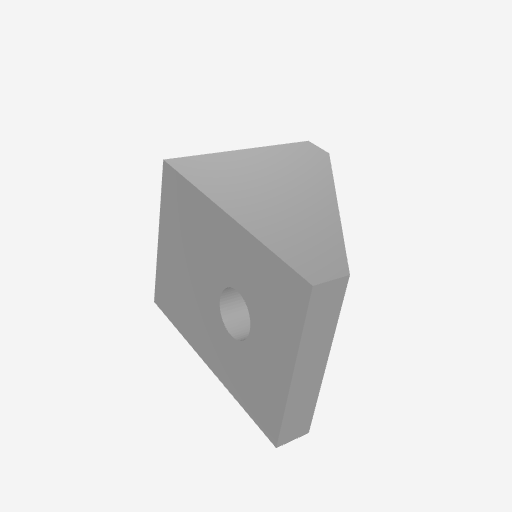
Part: GussetedAngleMount1-2